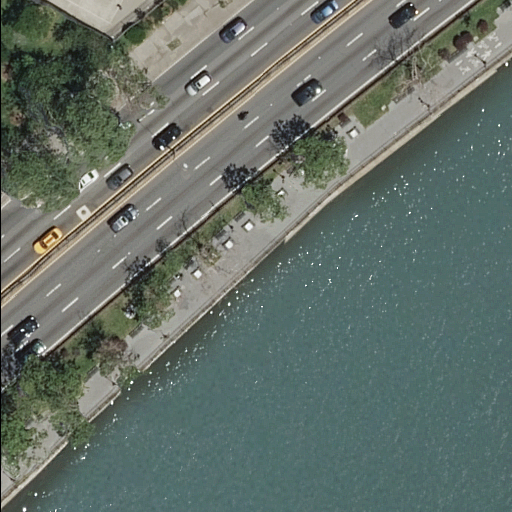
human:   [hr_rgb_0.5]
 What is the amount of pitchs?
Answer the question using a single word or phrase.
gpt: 1

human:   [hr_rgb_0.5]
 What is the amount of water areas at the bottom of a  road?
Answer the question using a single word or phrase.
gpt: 0

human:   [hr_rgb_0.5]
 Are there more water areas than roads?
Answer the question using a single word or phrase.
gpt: no

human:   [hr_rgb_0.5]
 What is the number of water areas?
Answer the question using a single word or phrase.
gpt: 1

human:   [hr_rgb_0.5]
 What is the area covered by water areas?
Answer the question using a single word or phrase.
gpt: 4917m2

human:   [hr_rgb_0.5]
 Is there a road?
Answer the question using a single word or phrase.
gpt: yes

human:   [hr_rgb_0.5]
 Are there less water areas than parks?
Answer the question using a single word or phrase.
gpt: no

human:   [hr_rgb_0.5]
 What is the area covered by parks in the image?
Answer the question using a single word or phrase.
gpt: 6218m2

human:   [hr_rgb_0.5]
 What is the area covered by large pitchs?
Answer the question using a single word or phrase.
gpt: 0m2

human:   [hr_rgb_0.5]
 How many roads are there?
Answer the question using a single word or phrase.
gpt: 3

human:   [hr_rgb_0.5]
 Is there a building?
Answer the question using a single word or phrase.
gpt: no

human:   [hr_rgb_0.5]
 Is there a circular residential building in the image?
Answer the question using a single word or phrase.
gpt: no

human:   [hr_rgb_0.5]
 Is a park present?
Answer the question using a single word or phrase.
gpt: yes

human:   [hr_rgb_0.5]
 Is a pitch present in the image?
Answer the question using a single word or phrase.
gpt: yes

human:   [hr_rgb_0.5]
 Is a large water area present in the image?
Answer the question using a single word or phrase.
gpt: yes

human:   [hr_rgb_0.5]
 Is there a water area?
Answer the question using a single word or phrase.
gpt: yes

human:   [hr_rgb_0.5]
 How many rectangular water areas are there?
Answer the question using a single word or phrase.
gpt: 1

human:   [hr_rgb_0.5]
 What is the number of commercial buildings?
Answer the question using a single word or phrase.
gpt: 0

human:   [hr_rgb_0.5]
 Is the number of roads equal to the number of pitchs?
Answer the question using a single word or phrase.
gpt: no

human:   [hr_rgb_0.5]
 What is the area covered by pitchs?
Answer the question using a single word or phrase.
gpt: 426m2

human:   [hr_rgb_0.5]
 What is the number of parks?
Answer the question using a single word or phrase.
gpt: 1

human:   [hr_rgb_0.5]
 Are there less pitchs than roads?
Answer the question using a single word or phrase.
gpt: yes

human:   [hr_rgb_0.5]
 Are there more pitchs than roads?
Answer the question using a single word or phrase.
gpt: no

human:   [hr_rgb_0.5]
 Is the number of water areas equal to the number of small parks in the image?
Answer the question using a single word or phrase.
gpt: no

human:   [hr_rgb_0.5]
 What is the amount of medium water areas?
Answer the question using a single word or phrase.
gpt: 0

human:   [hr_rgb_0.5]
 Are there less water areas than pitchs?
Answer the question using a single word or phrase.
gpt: no

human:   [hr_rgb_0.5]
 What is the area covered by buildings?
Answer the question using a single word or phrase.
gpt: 0m2

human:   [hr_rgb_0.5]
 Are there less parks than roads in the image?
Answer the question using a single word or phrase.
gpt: yes

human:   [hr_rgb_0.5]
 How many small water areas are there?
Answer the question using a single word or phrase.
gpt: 0

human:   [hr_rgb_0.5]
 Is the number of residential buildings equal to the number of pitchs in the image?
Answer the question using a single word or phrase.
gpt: no

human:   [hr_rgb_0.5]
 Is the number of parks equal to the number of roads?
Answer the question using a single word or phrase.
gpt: no

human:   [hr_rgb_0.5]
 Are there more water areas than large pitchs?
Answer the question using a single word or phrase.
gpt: yes

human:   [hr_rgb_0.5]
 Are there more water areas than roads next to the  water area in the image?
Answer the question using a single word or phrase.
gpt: no

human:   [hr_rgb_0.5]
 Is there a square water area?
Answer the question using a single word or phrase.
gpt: no

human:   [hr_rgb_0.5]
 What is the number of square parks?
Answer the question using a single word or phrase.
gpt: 0

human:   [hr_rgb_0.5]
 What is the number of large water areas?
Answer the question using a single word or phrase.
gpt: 1

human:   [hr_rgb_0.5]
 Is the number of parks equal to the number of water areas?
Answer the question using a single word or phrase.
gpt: yes

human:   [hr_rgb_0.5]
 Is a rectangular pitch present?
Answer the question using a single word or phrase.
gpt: yes

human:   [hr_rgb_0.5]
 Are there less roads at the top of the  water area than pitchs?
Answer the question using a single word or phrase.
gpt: no

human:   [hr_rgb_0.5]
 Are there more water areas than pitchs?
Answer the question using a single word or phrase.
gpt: no

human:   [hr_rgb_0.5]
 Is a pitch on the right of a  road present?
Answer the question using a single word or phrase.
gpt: no

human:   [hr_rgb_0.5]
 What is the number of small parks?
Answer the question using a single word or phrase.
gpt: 0

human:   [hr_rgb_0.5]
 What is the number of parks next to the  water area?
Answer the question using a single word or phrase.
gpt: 1

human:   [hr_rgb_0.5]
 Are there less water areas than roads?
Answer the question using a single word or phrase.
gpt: yes

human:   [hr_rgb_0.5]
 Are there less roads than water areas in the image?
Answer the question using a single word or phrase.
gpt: no

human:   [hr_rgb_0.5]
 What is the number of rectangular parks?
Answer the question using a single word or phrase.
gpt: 0

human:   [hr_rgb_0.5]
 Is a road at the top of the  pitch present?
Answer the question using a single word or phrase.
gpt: no

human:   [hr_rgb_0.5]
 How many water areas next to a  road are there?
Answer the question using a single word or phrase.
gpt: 1

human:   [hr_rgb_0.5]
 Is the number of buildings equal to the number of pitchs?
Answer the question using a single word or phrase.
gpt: no

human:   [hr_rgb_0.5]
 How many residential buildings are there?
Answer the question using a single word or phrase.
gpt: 0

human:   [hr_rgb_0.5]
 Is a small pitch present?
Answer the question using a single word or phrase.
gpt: no

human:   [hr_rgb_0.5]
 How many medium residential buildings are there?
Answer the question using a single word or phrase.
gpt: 0

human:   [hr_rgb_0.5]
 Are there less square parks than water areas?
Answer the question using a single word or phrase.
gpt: yes

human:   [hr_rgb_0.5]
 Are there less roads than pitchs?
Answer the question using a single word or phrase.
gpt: no

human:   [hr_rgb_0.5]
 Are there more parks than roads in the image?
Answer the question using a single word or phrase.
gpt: no

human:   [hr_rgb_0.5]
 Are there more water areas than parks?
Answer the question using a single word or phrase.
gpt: no

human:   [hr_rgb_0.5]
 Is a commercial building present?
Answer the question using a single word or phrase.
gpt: no

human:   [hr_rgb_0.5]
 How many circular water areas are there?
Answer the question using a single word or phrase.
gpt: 0

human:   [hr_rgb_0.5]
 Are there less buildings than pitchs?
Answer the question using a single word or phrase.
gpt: yes

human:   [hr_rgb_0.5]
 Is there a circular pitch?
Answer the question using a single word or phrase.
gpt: no

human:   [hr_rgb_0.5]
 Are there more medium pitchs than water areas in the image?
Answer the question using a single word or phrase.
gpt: no

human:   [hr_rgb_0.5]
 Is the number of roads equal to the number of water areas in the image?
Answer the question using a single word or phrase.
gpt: no

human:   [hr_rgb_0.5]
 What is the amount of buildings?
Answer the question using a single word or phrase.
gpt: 0

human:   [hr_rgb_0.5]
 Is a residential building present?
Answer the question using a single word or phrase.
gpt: no